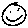
Label: smiley face